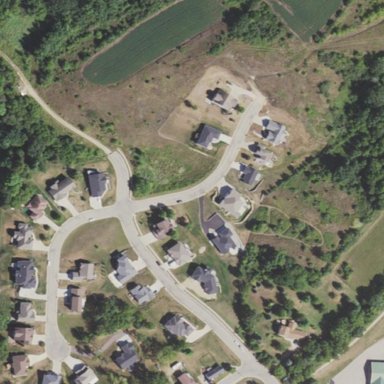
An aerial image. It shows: Residential neighbourhood.